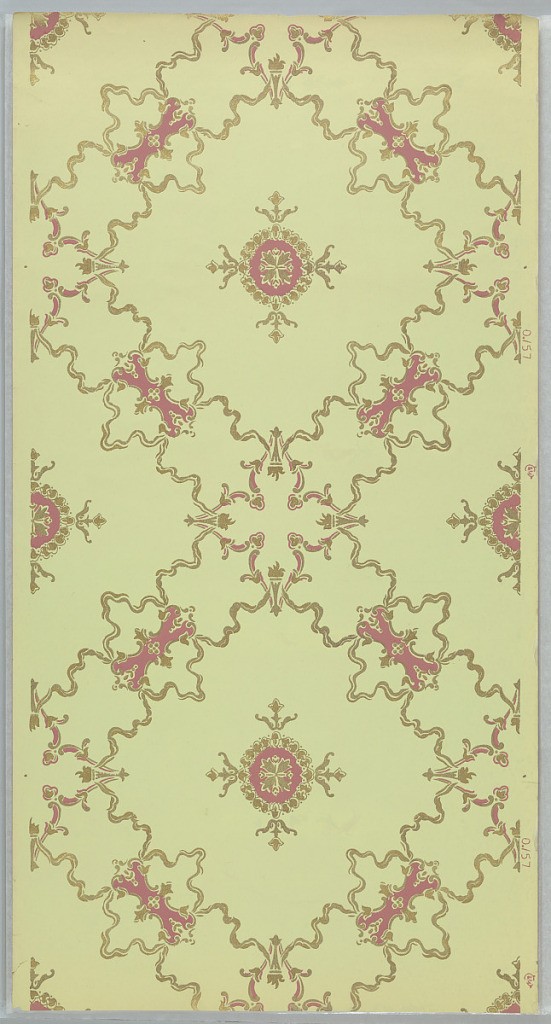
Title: Ceiling paper
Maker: Cresswell & Washburn Ltd, Philadelphia, Pennsylvania, 1880 - 1900
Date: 1905–1915
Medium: Machine-printed paper
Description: Grid or trellis pattern formed by meandering ribbon, quatrefoil at intersections each containg four torches. Round medallion centered in each void. Printed in red and metallic gold on light green ground.